Question: I have a series of webservices endpoints that provide basic CRUD operations on my entities. For instances, take these WS methods:
userService?wsdl
--getUser(id)
--getUsers
--addUser(User)
--removeUser(id)
I would like to create a CA on OpenESB to provide a single proxy endpoint to all these operations.
So what I do is create a new BPEL module on NetBeans, then I add a new WSDL document which will be my descriptor. I then add multiple operations to this WSDL.
Then I create a BPEL for each operation implemented in my backend WS.
This effectively gives me a resulting output WSDL with multiple operations.
The problem comes when adding this BPEL module to my CA; When linking a Port to a PartnerLink I can only do it once per Port. You can see it more clearly on this screencap:

I can only trace one "arrow" from aulaServicesPort to a single PartnerLink, while I would need to link it to both operations shown on the screenshot.
This result in multiple WSDL, one for each operation while I would like to create sort of a "hub" WSDL including all related operations (in my previous example, that would be a User CA with all given operations)
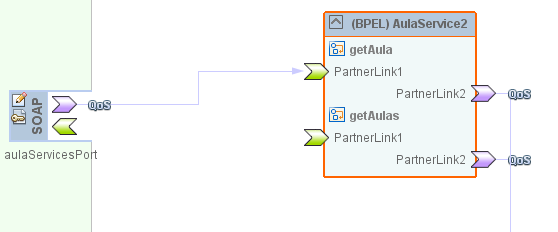
Answer: I don't think you can solve that in the CA, but you could probably solve it by modifying the BPEL process.
The best way to achieve this in the current structure is to reduce your application to a single process, with only one 'myRole' 'partnerLink'. This means that instead of having multiple processes with receive/reply pairs, you should build one process with an intial 'pick' and multiple parallel branches. The rough structure looks like this:
'''
<pick name="ServiceSelector" createInstance="yes">
<!-- Each onMessage replaces one of your original processes -->
<onMessage partnerLink="aulaLink" operation="getAula" portType="aulaServicesPortType">
<sequence name="Sequence">
<!-- call the actual service for getAula-->
<reply name="ReplyToGetAula" partnerLink="aulaLink" operation="getAula" portType="aulaServicesPortType"/>
</sequence>
</onMessage>
<onMessage partnerLink="aulaLink" operation="getAulas" portType="aulaServicesPortType">
<sequence name="Sequence">
<!-- call the actual service for getAulas-->
<reply name="ReplyToGetAula" partnerLink="aulaLink" operation="getAulas" portType="aulaServicesPortType"/>
</sequence>
</onMessage>
</pick>
'''